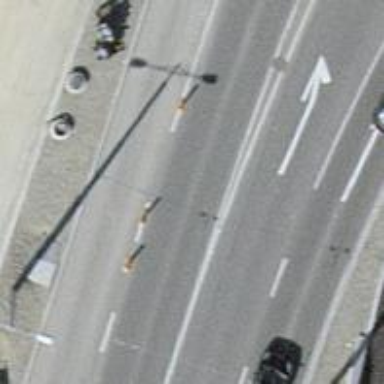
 which is classified as primary highway."